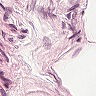
Metastatic tissue present: no